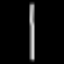
Label: line